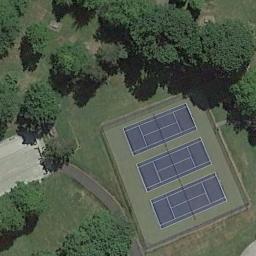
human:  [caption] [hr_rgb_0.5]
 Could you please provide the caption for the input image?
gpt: The tennis court is on the grass next to some trees .

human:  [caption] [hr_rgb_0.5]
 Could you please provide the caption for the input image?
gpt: There are many trees near the tennis courts .

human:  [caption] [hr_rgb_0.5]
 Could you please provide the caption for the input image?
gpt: The tennis court was shadowed by streetlights .

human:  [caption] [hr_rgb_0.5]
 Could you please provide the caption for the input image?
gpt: Tennis court on the lawn surrounded by trees .

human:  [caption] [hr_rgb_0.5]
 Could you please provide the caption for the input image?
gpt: There are some green trees around the tennis court .